Brain MRI, t1w sequence, axial 2D slice.
Patient: age 3, sex F, weight 95 kg, height 1.95 m
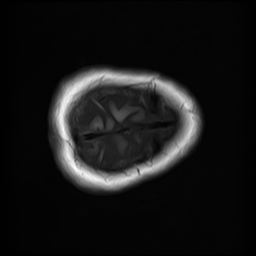